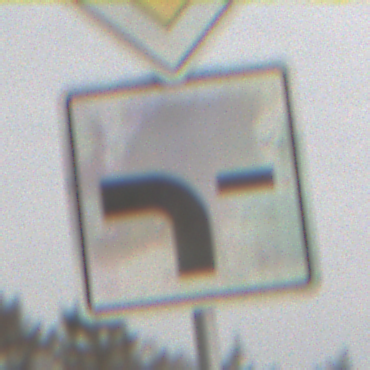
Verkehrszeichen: VerlaufVorfahrtsstrasse6
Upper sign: Vorfahrtsstrasse
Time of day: MorningAfternoon
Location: Outdoor (Suburban)
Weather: Overcast
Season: NotSpecified
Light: Natural